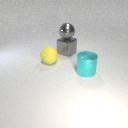
large yellow rubber sphere to the left of large gray metal cube